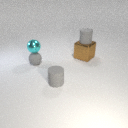
small gray rubber cylinder above large brown metal cube